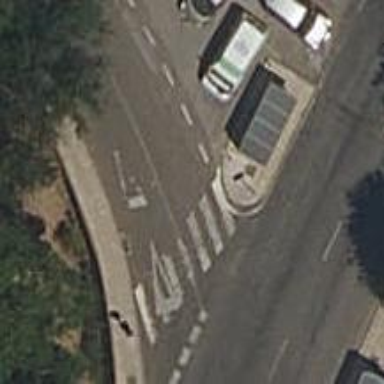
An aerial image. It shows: Uncontrolled road crossing.